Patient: sex M, age 53
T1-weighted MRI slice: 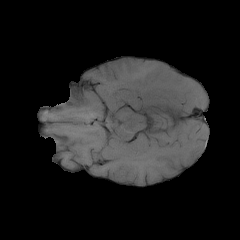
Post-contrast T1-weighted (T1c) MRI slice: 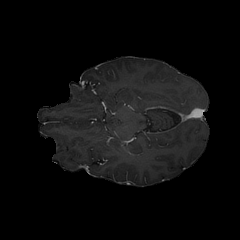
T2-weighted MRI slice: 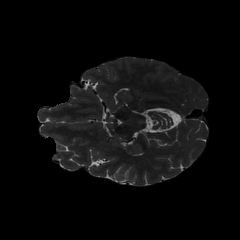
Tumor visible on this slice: no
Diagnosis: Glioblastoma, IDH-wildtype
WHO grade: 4